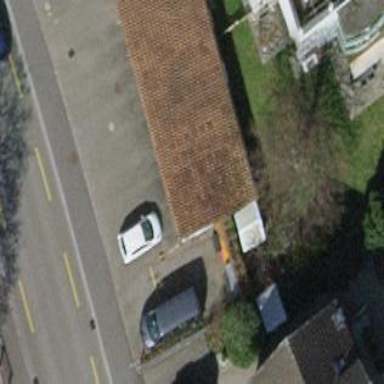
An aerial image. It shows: Red garages with gabled roofs.